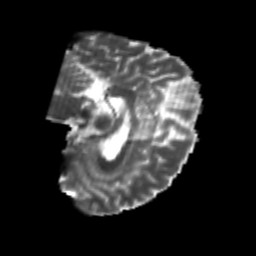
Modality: T2w
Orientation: sagittal
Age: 23
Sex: female
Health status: healthy
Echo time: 0.074 s